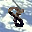
Label: 8